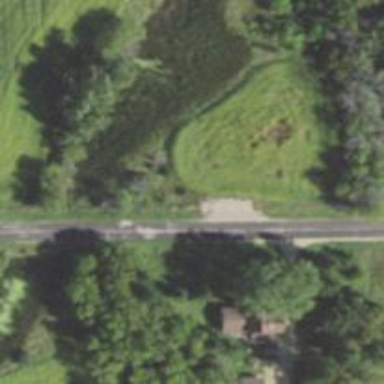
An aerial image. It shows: Unclassified road.